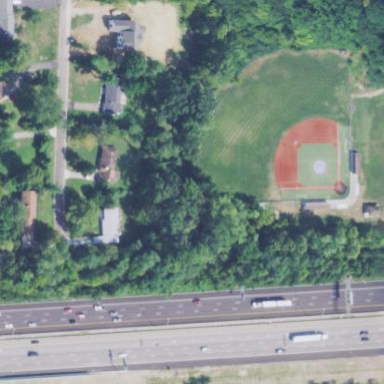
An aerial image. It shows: Stadium used for baseball.